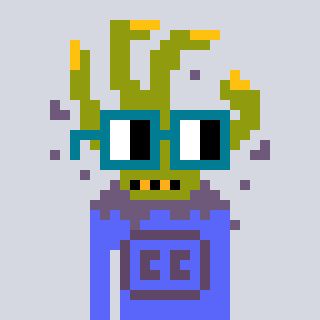
a pixel art character with square dark green glasses, a zombie-hand-shaped head and a purple-colored body on a cool background